Field crop: maize
Growth stage: 2
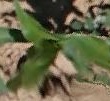
Species: maize